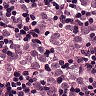
Metastatic tissue present: yes